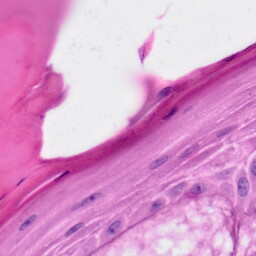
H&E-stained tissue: Skin